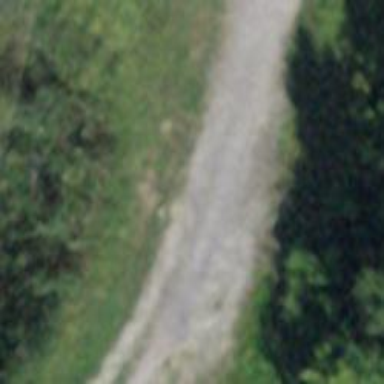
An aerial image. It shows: Abandoned railway track with grade2 grade surface. It is designated as downhill skiing track.